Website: ulta-beauty
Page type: billing-address
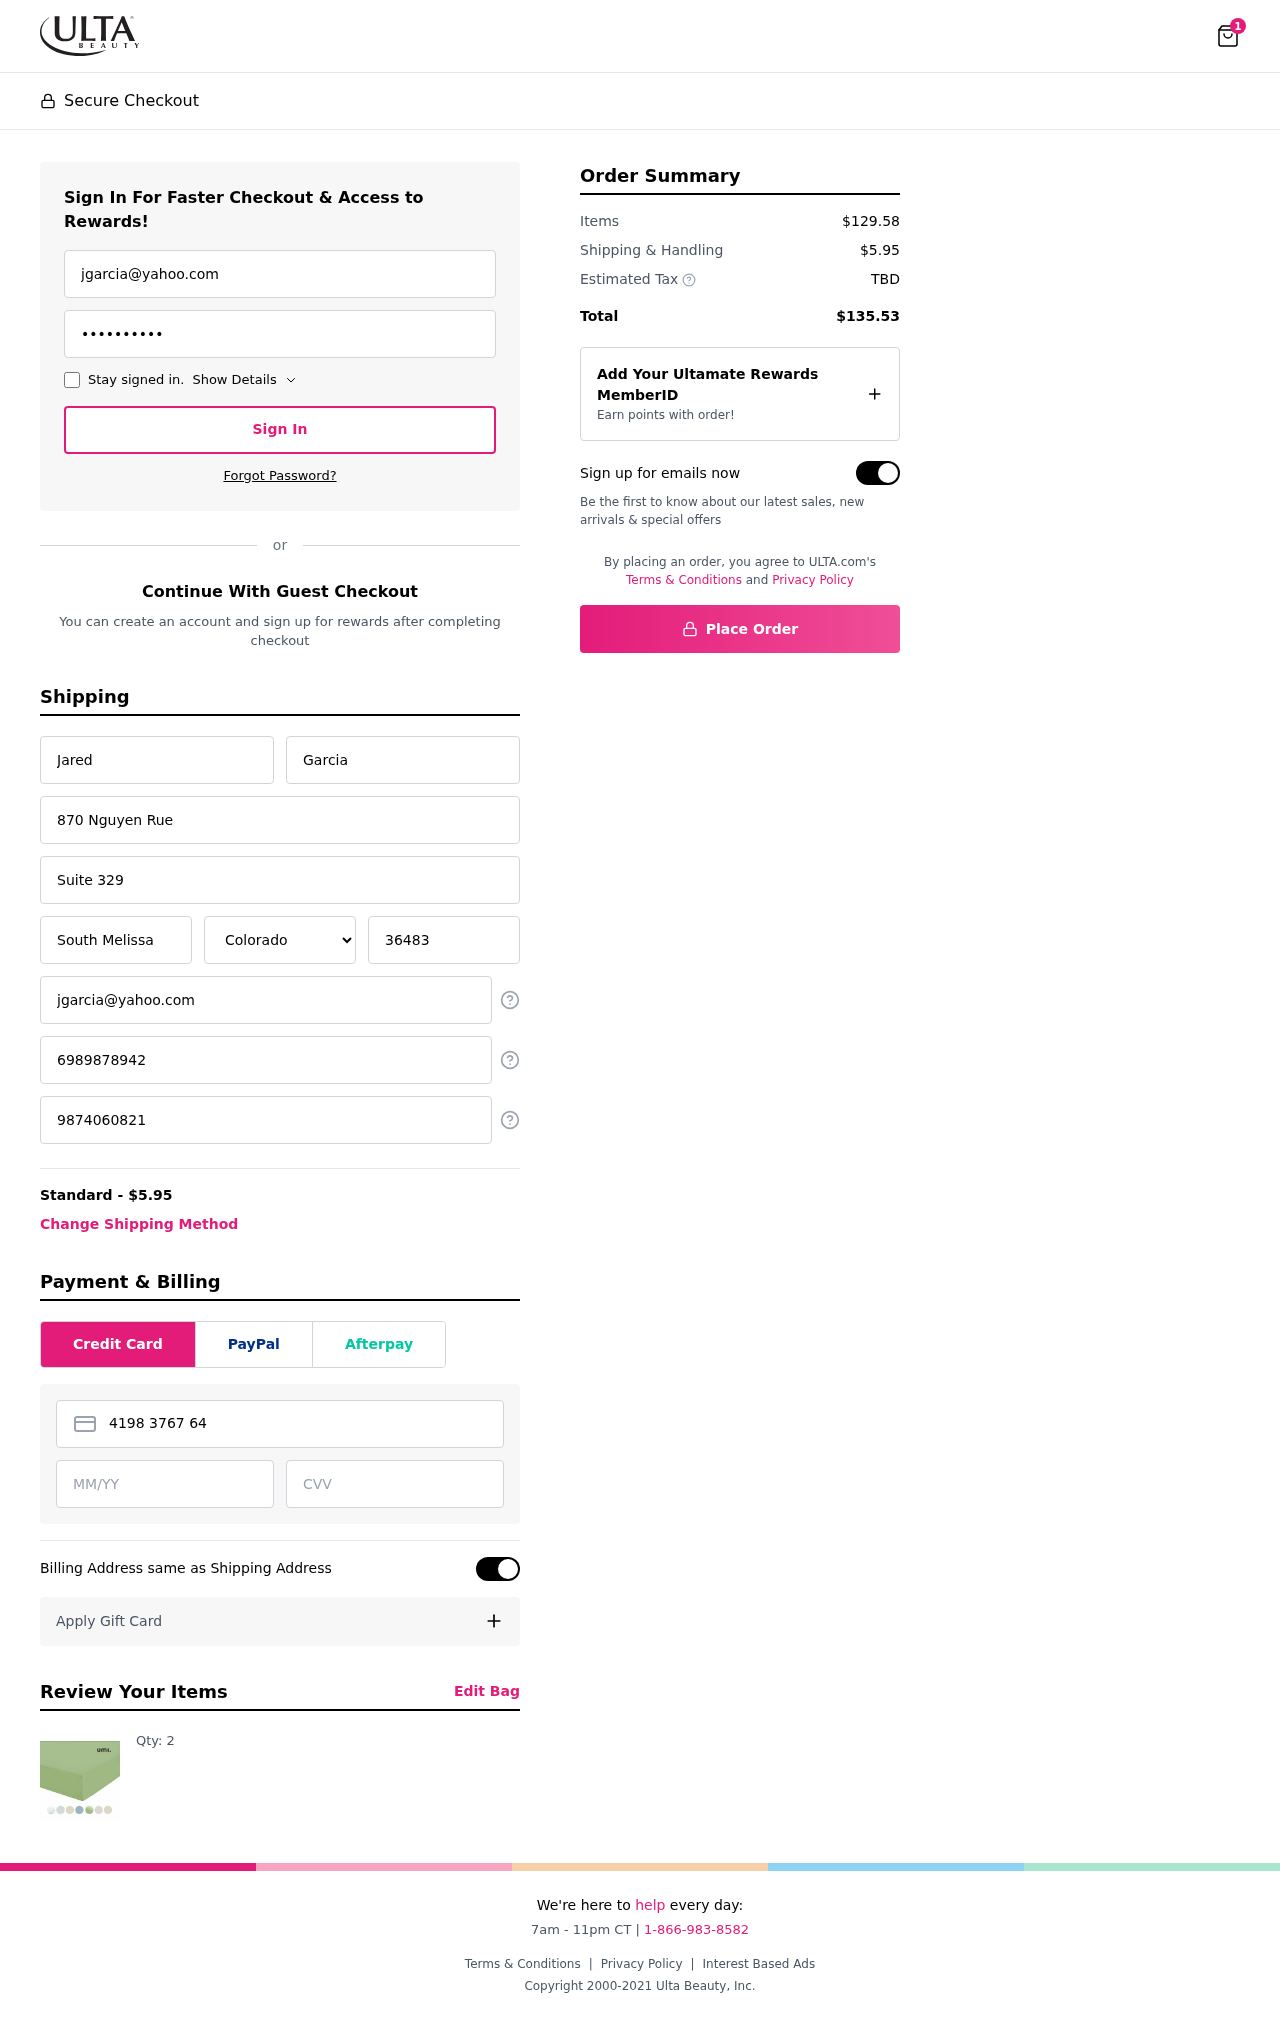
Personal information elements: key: PII_STATE
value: Colorado
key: PII_EMAIL
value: jgarcia@yahoo.com
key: PII_FIRSTNAME
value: Jared
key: PII_LASTNAME
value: Garcia
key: PII_STREET
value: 870 Nguyen Rue
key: PII_STREET2
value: Suite 329
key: PII_CITY
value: South Melissa
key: PII_POSTCODE
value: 36483
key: PII_PHONE
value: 6989878942
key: PII_ALT_PHONE
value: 9874060821
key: PII_CARD_NUMBER
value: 4198 3767 6464 1039
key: PII_CARD_EXPIRY
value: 08/26
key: PII_CARD_CVV
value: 509
Product elements: key: PRODUCT1_QUANTITY
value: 2
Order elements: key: ORDER_NUM_ITEMS
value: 1
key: ORDER_SHIPPING_COST
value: $5.95
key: ORDER_SUBTOTAL
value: $129.58
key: ORDER_TOTAL
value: $135.53